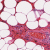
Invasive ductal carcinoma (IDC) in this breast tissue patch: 0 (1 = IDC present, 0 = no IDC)